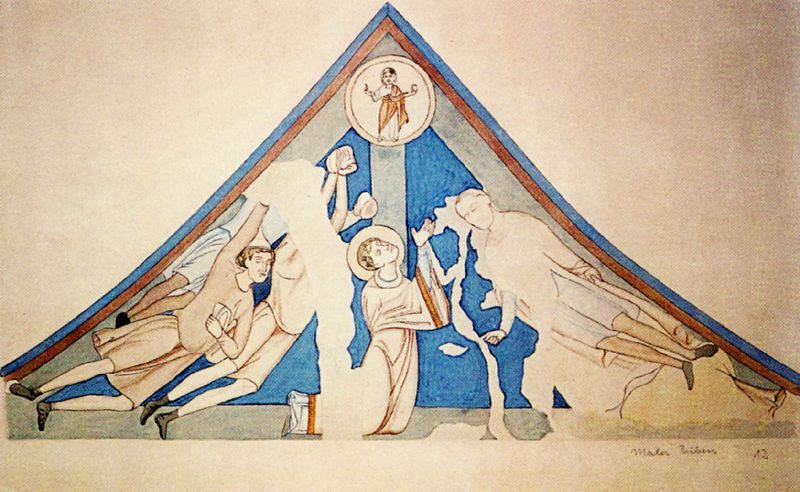
Titel: Der Romanische Kapitelsaal der Abtei Brauweiler
Standort: Brauweiler (EU - D - NRW)
Schlagwörter: blau, gemälde, gott, himmel, mann, aquarell, dreieck, gelb, menschen, braun, männer, schwarz, weiss, zeichnung, dach, rot, malerei, ornament, wand, spitze, tod, tot, ärmel, hände, kirche, vater, fliegen, kreis, rund, engel, beine, apfel, schuhe, symmetrie, wandmalerei, schweben, knien, beten, gebet, entwurf, kunst, zwickel, china, heiligenschein, jesus, kniend, mittelalter, zentral, zerstört, erscheinung, heiliger, heilige, fresko, pyramide, heilig, bitte, sohn, auferstehung, retten, aureole, himmelfahrt, zelt, riss, romanisch, jesuskind, buchillustration, gottvater, buchmalerei, anflehen, lazarus, tabor, biit, wiederbeleben, schwarz schuhe